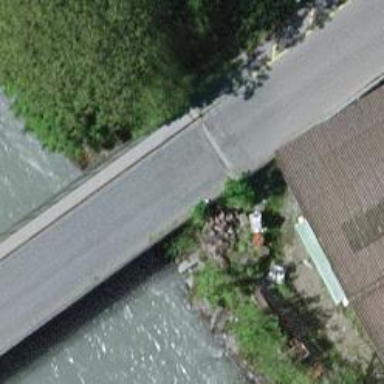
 crossing over bridge with separate sidewalks."